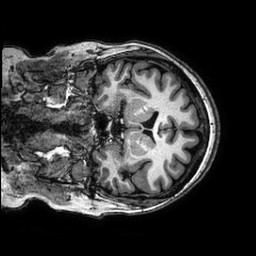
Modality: T1w
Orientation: coronal
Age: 56
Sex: female
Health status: healthy